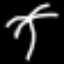
Label: palm tree